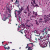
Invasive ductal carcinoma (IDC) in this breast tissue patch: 0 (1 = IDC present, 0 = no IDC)